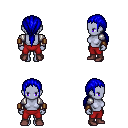
a pixel art fantasy rpg character, female body template, dark elf, purple skin, steel arm armor, red pants, blue ponytail hairstyle, leather bracers, maroon shoes, four views (front, back, left, right), 2x2 character sprite sheet, small pixel art, hard edges, no anti-aliasing